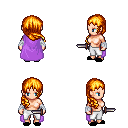
a pixel art fantasy rpg character, female body template, human, light skin, lavender cape, white pants, light blonde right-swept hairstyle, white cloth bandages, black slippers, dagger, four views (front, back, left, right), 2x2 character sprite sheet, small pixel art, hard edges, no anti-aliasing